Field crop: maize
Growth stage: 2
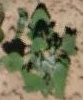
Species: chenopodium